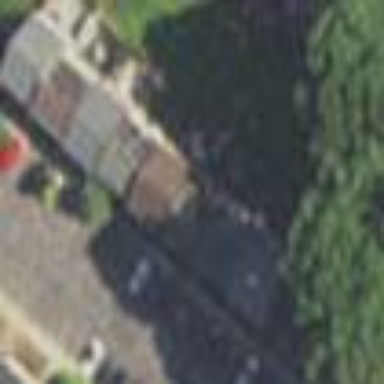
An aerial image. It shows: Terrace building.